Question: I have a long.dat file as following.
'''
#x1 y1 sd1 x2 y2 sd2 x3 y3 sd3
2.50 9.04 0.03 2.51 16.08 0.04 2.50 26.96 0.07
2.25 9.06 0.05 1.84 16.01 0.16 1.91 26.94 0.21
1.11 9.12 0.19 1.06 15.90 0.14 1.30 26.41 0.10
0.71 9.97 0.18 0.86 16.47 0.33 0.92 28.59 0.92
0.60 11.36 0.24 0.77 17.31 0.18 0.73 33.55 1.40
0.56 12.44 0.55 0.72 18.25 0.25 0.65 37.82 2.16
0.50 14.23 0.37 0.71 18.73 0.49 0.57 44.75 2.69
0.43 16.93 1.20 0.63 20.55 0.64 0.51 52.11 1.01
0.38 19.18 1.12 0.57 22.27 0.94 0.47 58.01 2.17
0.32 24.83 2.26 0.52 25.04 0.53 0.42 65.92 2.62
0.30 28.87 1.39 0.46 29.75 2.41 0.38 71.60 1.81
0.25 34.23 2.07 0.41 37.92 1.49 0.34 75.81 0.68
0.21 39.52 0.53 0.37 43.33 1.81 0.32 77.12 0.68
0.16 44.10 1.81 0.32 47.22 0.57 0.28 79.87 2.03
0.13 49.73 1.19 0.28 49.36 0.99 0.22 85.93 1.32
0.13 49.73 1.19 0.22 53.94 0.98 0.19 89.10 2.14
0.13 49.73 1.19 0.18 57.28 1.56 0.16 96.48 1.28
0.13 49.73 1.19 0.14 63.66 1.90 0.14 100.09 1.46
0.13 49.73 1.19 0.12 67.92 0.64 0.12 103.90 0.48
0.13 49.73 1.19 0.12 67.92 0.64 0.12 103.90 0.48
'''
I tried to fit my data with second order polynomial. I am having problems with
(1) My x1,y1,sd1 data coluns are shorter than x2,y,sd2. So I had to append x1,y2,sd1 at x1= 0.13. Otherwise, text file is doing "something" resulting wrong plotting. Is there any way to avoid it rather than appending with same values?

(2) In my plotting, the fit f8(x) is extending the last value at about 7.5 to match f12(x) at about x = 8.25. If I set my x-range [0:100], all the fits extend to x=100. How can I control this?
Here are the codes,
'''
Set key left
f8(x) = a8*x*x+b8*x+c8
fit f8(x) 'long.dat' u (1/$1):($2/800**3) via a8,b8,c8
plot f8(x), 'long.dat' u (1/$1):($2/800**3): ($3/800**3) w errorbars not
f10(x) = a10*x*x+b10*x+c10
fit f10(x) 'long.dat' u (1/$4):($5/1000**3) via a10,b10,c10
replot f10(x), 'long.dat' u (1/$4):($5/1000**3): ($6/1000**3) w errorbars not
f12(x) = a12*x*x+b12*x+c12
fit f12(x) 'long.dat' u (1/$7):($8/1200**3) via a12,b12,c12
replot f12(x), '' u (1/$7):($8/1200**3): ($9/1200**3) w errorbars not
'''
(3) I tried to use logistic fit g(x) = a/(1+bx)) on x1,y1 data set but severaly failed! Codes are here,
'''
Set key left
g(x) = a/(1+b*exp(-k*x))
fit g(x) 'long.dat' u (1/$1):($2/800**3) via a,b,k
plot g(x), 'long.dat' u (1/$1):($2/800**3): ($3/800**3) w errorbars not
'''
Any comment/suggestion would be highly appreciated! Many many thanks for going through this big post and any feedback in advance!
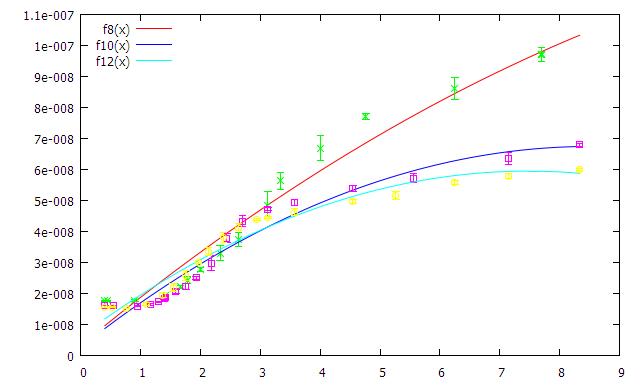
Answer: Some more suggestions besides @bibi's answer:
1. How should gnuplot know, that at a certain row the first number it encounters belongs to column 4? For this you can use e.g. a comma as column delimiter: 0.16, 44.10, 1.81, 0.32, 47.22, 0.57, 0.28, 79.87, 2.03
0.13, 49.73, 1.19, 0.28, 49.36, 0.99, 0.22, 85.93, 1.32
, , , 0.22, 53.94, 0.98, 0.19, 89.10, 2.14
And tell gnuplot about it: set datafile separator ','
2. All functions are drawn with the same xrange. You can use different limits for a function by return 1/0 when outside the desired range: f(x) = a*x**2 + b*x + c
f_p(x, min, max) = (x >= min && x <= max) ? f(x) : 1/0
plot f_p(x, 0.5, 7.5)
You can use stats to extract the limits: stats 'long.dat' using (1/$1) name 'A_' nooutput
plot f_p(x, A_min, A_max)
3. For fitting, gnuplot uses 1 as starting value for the parameters, if you haven't assigned them an explicit value. And you can imagine, that with a=1 you're not too close to your values of 1e-7. For nonlinear fitting, there doesn't exists one unique solution only, for all starting values. So its all about finding the correct starting value and a proper model function. With the starting values a=1e-7; b = 50; k = 1 you get a solution, but the fit isn't very good.